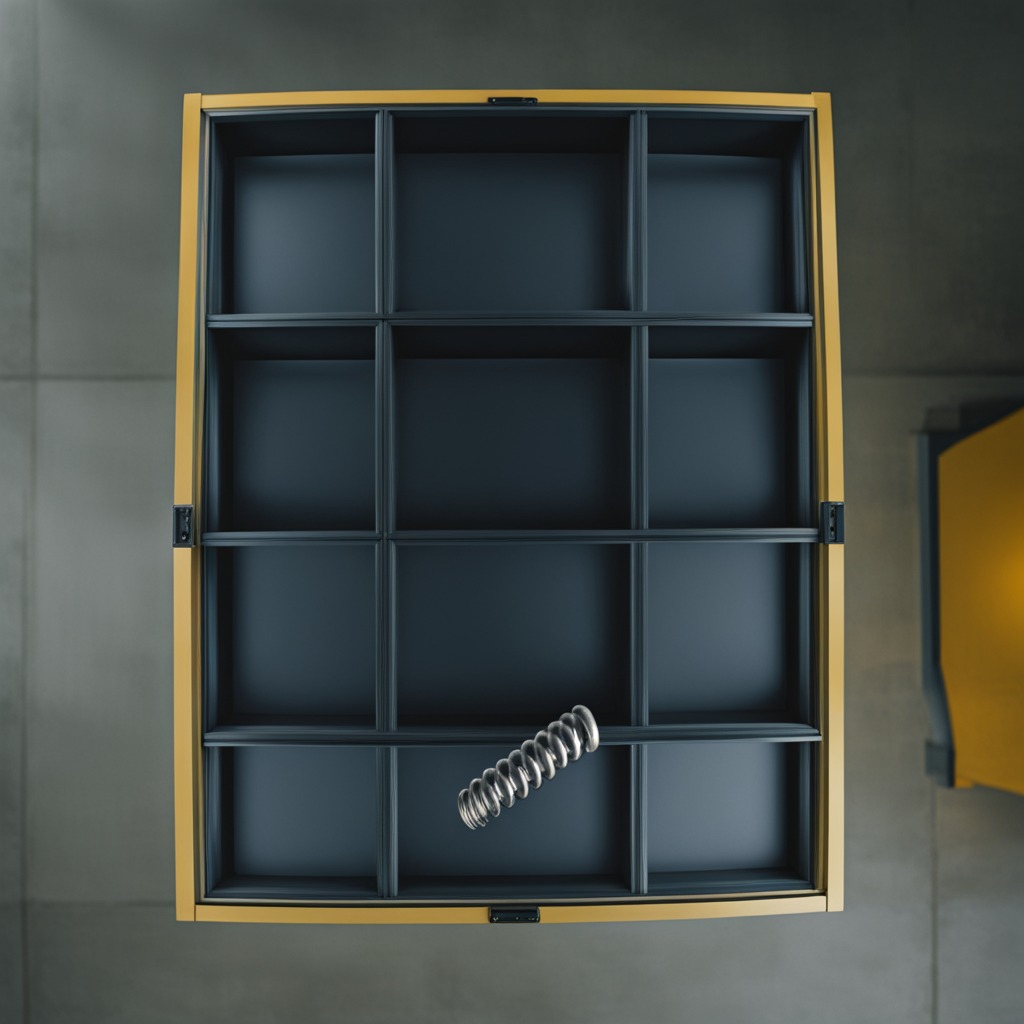
A coiled metal spring is lying on the toolbox surface in the airplane hangar workshop.